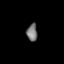
Tissue: prostate
Cell type: Endothelial cells
Senescence score: 0.6894
Nuclear area (px): 182
Mean DAPI intensity: 117.692